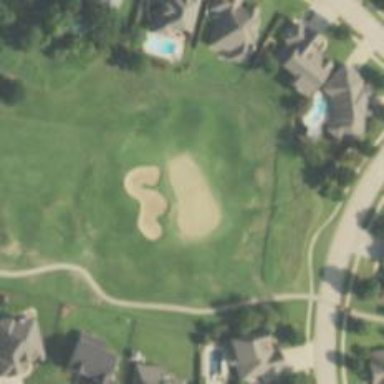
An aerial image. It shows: View of golf hole.